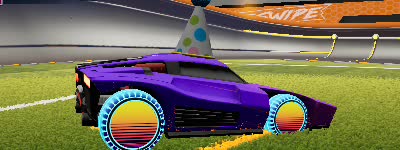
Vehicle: breakout